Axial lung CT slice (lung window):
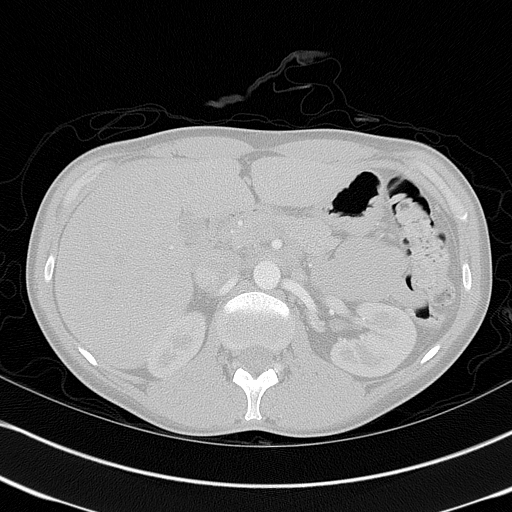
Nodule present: no